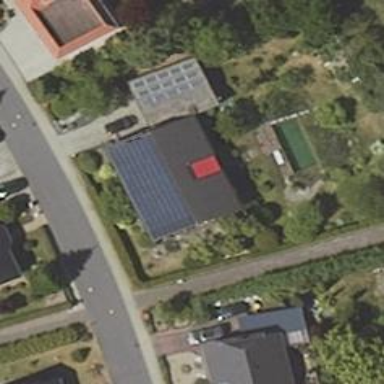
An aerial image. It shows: Simple house.